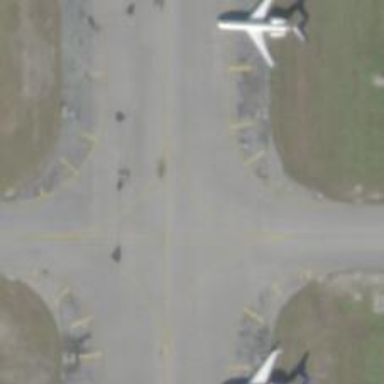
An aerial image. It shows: View of taxiway at the airport.